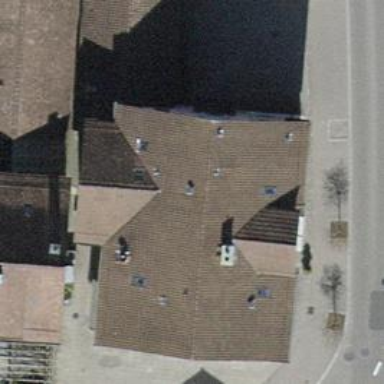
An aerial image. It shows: Building serving as both restaurant and guest house.